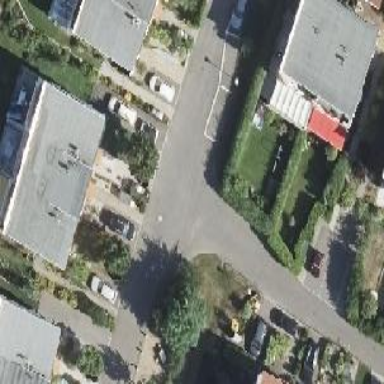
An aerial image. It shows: Asphalt road in living street.